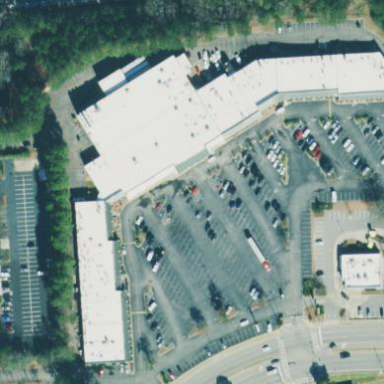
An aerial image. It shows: Commercial building.